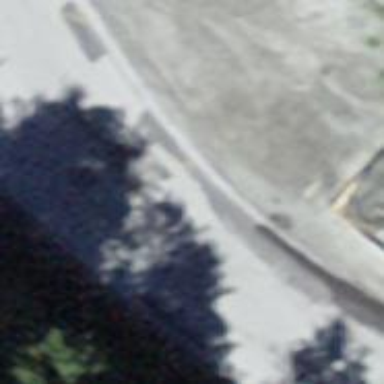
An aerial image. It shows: Bus stop with platform for public transport.